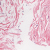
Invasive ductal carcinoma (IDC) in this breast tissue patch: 0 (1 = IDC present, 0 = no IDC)